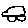
Label: car